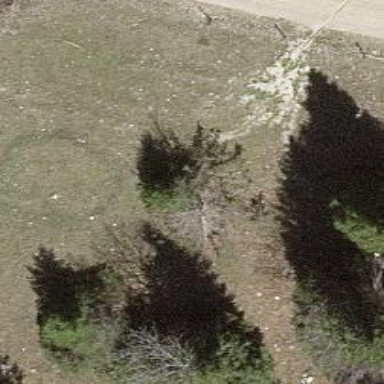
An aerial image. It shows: Single tag "natural: tree."